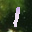
Label: 1